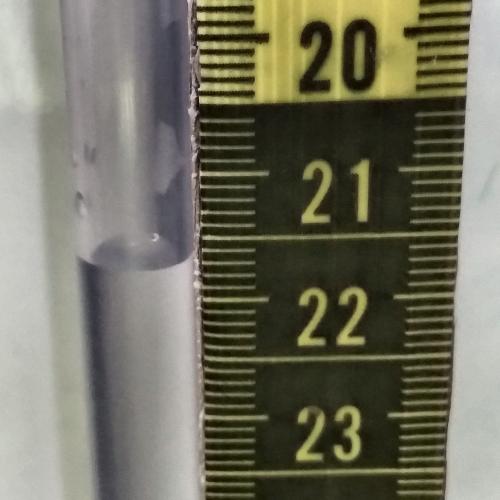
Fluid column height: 21.7 cm